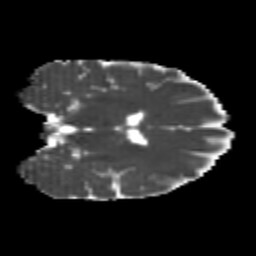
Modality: MD
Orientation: coronal
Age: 24
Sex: female
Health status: healthy
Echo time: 0.074 s